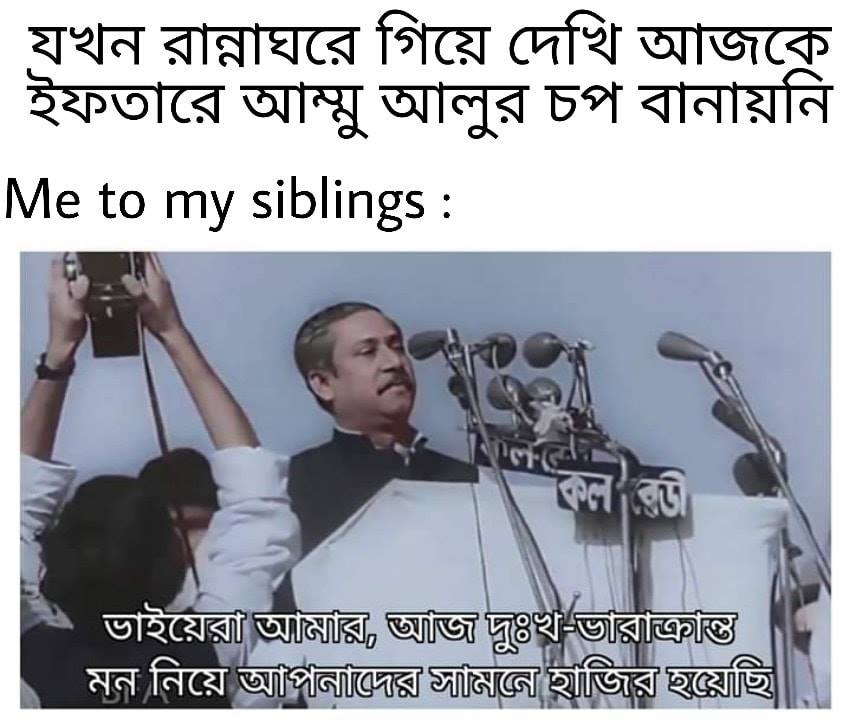
Caption: যখন রান্নাঘরে গিয়ে দেখি আজকে ইফতারে আম্মু আলুর চপ বানায়নি   Me to my siblings : ভাইয়েরা আমার, আজ দুঃখ-ভরাক্রান্ত মন নিয়ে আপনাদের সামনে হাজির হয়েছি
Label: non-hate